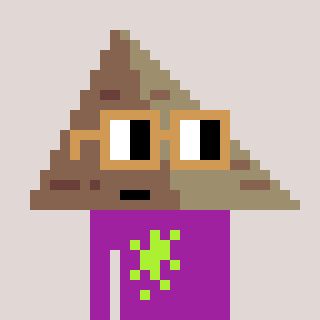
a pixel art character with square brown glasses, a pyramid-shaped head and a magenta-colored body on a warm background